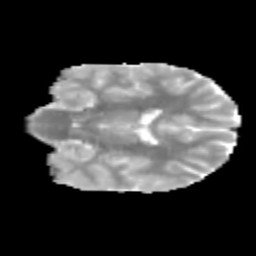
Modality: MD
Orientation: coronal
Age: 11
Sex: male
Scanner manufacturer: siemens
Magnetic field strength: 3 T
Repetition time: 3.8 s
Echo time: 0.07 s